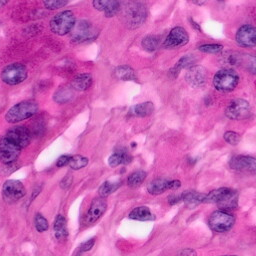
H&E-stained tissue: Pancreatic